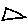
Label: triangle